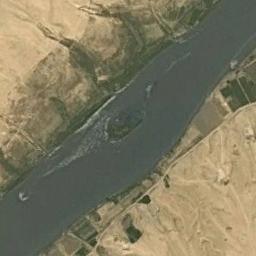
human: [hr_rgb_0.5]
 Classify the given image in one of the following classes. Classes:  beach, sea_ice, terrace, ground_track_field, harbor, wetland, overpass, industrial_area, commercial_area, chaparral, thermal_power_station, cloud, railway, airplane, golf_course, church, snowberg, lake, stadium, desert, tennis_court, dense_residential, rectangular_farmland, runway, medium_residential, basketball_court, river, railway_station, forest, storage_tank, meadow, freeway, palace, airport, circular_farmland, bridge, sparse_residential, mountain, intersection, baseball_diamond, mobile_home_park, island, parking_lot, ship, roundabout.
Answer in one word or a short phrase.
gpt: river